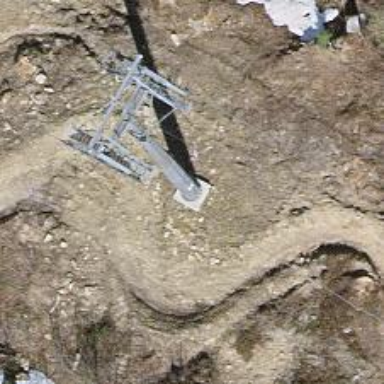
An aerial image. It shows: Pylon used for aerialway.